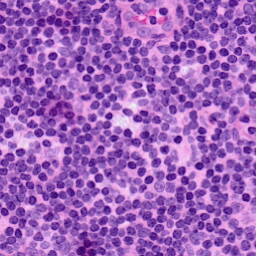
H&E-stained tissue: LymphNode